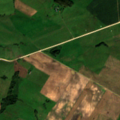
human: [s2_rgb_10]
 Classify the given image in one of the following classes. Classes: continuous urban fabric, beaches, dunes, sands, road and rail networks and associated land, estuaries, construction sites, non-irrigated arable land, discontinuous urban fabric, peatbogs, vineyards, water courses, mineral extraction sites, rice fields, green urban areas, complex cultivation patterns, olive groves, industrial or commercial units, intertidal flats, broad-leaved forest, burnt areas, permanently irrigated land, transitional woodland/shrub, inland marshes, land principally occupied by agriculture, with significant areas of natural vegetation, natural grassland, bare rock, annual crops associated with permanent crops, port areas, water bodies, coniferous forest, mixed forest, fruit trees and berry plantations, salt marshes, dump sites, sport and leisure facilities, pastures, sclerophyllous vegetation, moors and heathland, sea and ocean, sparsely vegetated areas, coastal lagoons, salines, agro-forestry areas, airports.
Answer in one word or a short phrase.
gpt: non-irrigated arable land, pastures, complex cultivation patterns, land principally occupied by agriculture, with significant areas of natural vegetation